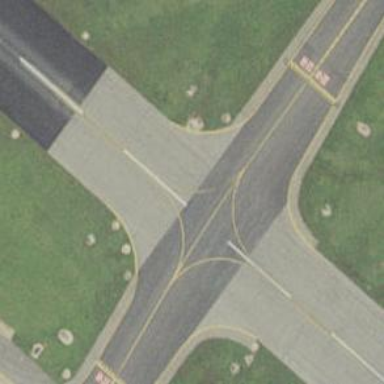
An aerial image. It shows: Image of taxiway at airport.